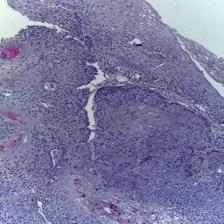
Diagnosis: OSCC